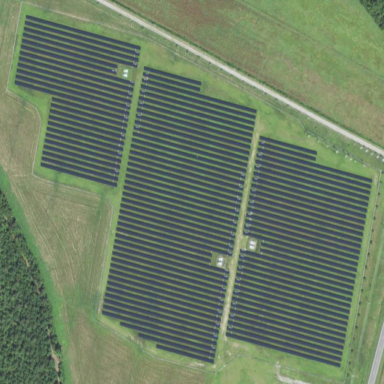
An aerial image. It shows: Solar power plant with photovoltaic technology surrounded by fence.